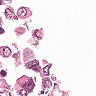
Metastatic tissue present: no